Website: bh-photo
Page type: billing-address
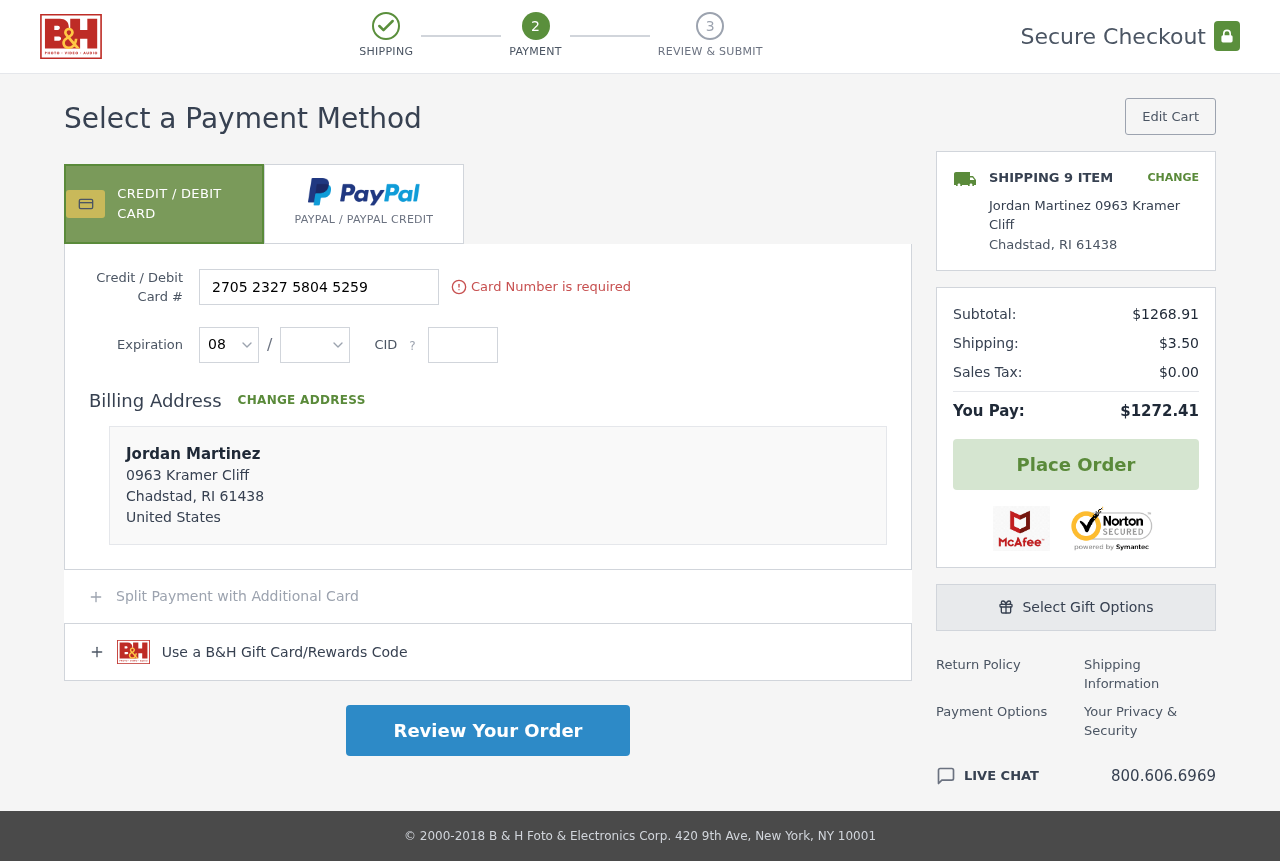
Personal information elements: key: PII_CARD_CVV
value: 887
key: PII_CARD_EXPIRY_MONTH
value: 08
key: PII_CARD_EXPIRY_YEAR
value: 29
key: PII_CARD_NUMBER
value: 2705 2327 5804 5259
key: PII_CITY
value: Chadstad
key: PII_COUNTRY
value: United States
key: PII_FULLNAME
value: Jordan Martinez
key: PII_FULLNAME2
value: Jordan Martinez
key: PII_POSTCODE
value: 61438
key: PII_STATE_ABBR
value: RI
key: PII_STREET
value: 0963 Kramer Cliff
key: PII_POSTCODE_FULL
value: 61438
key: PII_POSTCODE_NUMERIC
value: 61438
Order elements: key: ORDER_NUM_ITEMS
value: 9
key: ORDER_SUBTOTAL
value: $1268.91
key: ORDER_SHIPPING_COST
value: $3.50
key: ORDER_TAX
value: $0.00
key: ORDER_TOTAL
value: $1272.41